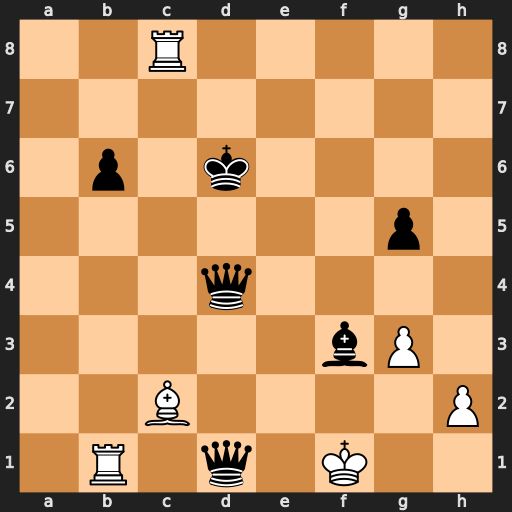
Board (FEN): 2R5/8/1p1k4/6p1/3q4/5bP1/2B4P/1R1q1K2
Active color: w
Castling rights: -
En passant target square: -
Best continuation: Rxd1 Bxd1 Rd8+ Ke5 Rxd4